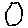
Label: hexagon